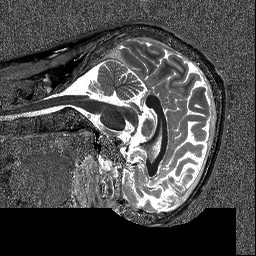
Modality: T1map
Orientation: sagittal
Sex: male